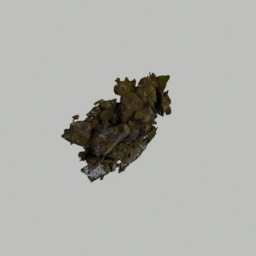
Label: nature